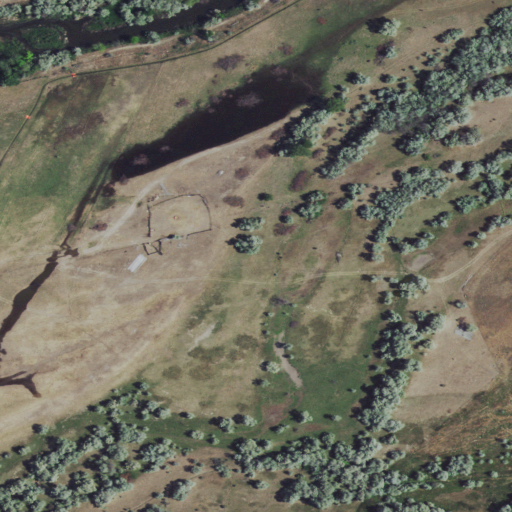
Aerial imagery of island in Idaho named Fuller Island containing pasture and grassland